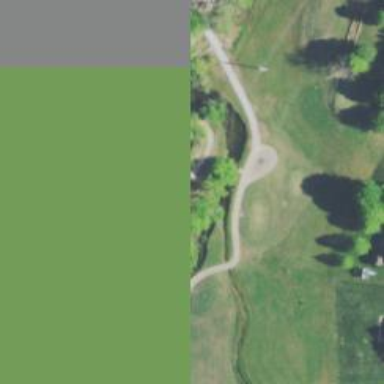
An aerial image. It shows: Path for golf carts.